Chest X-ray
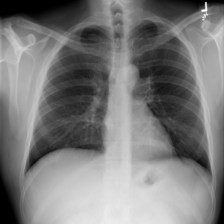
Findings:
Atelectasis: negative
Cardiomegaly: negative
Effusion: negative
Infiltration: negative
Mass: negative
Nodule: negative
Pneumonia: negative
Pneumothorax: negative
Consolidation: negative
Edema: negative
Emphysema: negative
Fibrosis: negative
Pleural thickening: negative
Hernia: negative